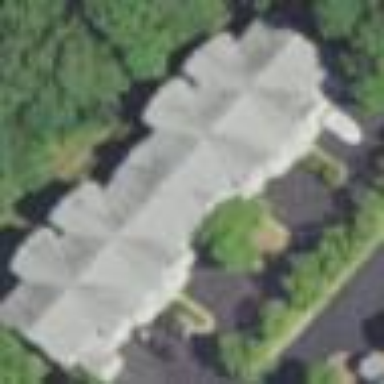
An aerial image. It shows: Residential building.